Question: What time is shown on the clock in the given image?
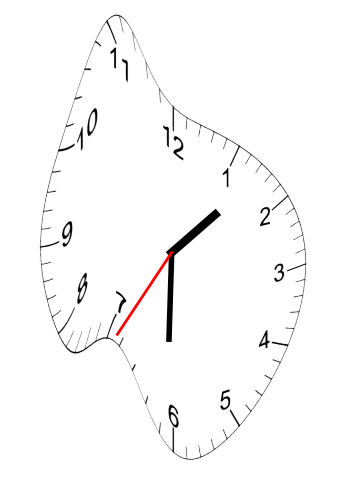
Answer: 01:30:35